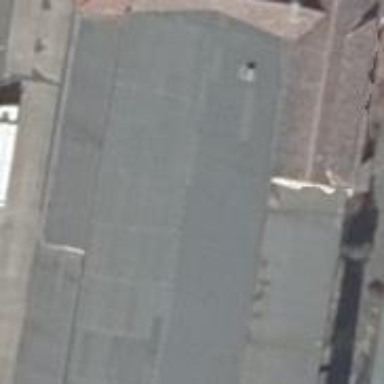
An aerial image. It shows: Commercial building with gabled roof.